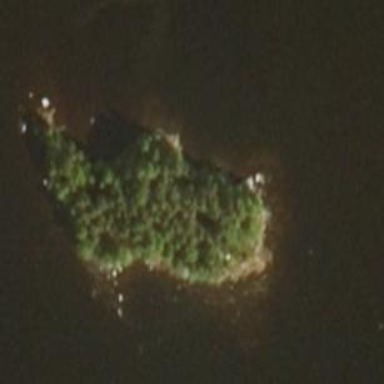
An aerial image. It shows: Island.